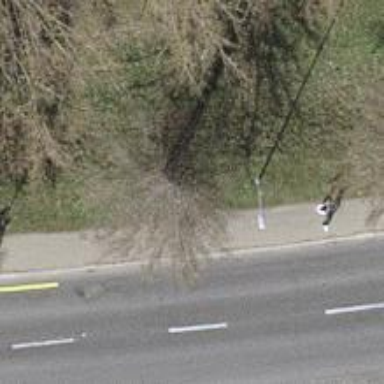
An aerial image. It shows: Deciduous tree with needle-leaved leaves.